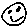
Label: smiley face